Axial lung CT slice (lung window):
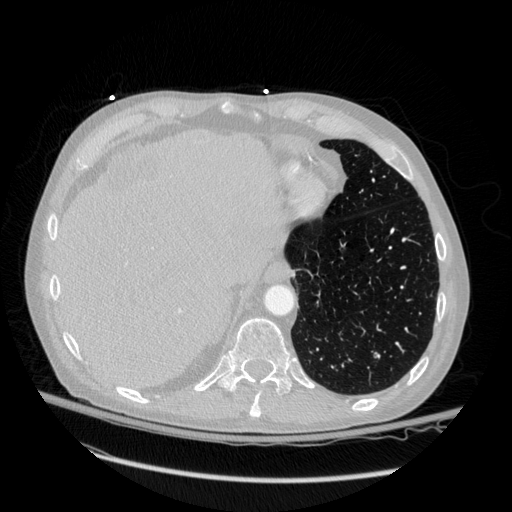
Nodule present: no